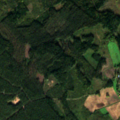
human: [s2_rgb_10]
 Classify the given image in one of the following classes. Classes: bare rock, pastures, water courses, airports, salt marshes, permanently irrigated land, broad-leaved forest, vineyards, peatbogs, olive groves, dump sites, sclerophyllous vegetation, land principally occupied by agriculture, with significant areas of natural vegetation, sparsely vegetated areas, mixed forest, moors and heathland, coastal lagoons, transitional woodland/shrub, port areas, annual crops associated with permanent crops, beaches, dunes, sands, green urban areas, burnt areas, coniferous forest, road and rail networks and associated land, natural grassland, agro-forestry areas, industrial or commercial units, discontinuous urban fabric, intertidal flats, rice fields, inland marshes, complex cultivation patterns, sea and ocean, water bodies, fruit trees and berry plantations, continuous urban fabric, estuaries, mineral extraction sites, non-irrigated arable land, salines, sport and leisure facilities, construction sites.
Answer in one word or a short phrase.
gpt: land principally occupied by agriculture, with significant areas of natural vegetation, coniferous forest, mixed forest, transitional woodland/shrub